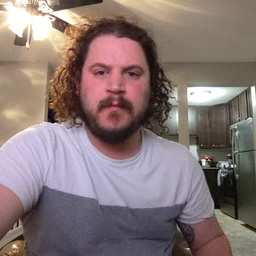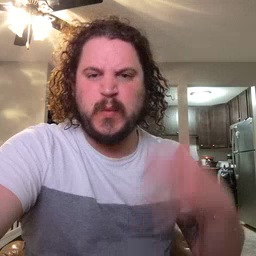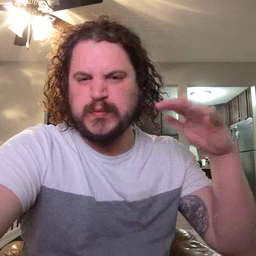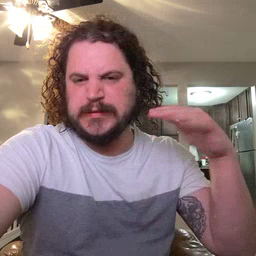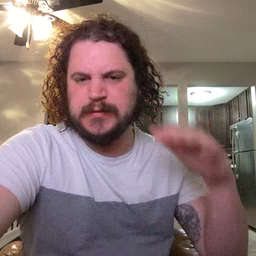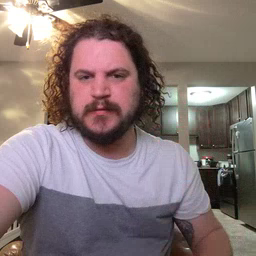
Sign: noisy